【题型】解答题　【知识点】平面几何　【难度】easy
如图，已知在 $\triangle ABC$ 中，点 $D$、$E$ 分别在边 $AB$、$AC$ 上，且 $AD=2$，$DB=4$，$AE=3$，$EC=6$。

\begin{enumerate}
    \item 求 $\dfrac{DE}{BC}$ 的值；
    \item 连接 $DC$，如果 $\overrightarrow{DE} = \vec{a}$，$\overrightarrow{DA} = \vec{b}$，试用 $\vec{a}$、$\vec{b}$ 表示向量 $\overrightarrow{CD}$。
\end{enumerate}
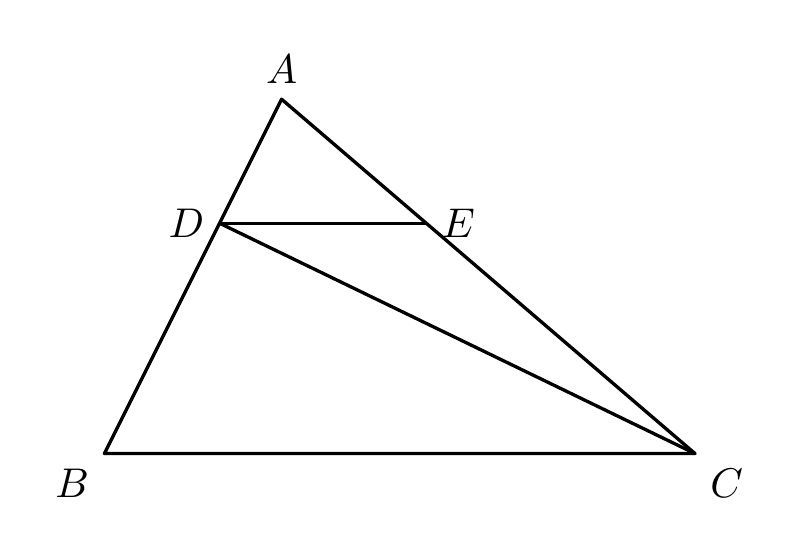
【解答】
【答案】(1) \(\boldsymbol{\dfrac{1}{3}}\)

(2) \(\boldsymbol{2\vec{b} - 3\vec{a}}\)

【分析】本题考查相似三角形的判定与性质、向量的线性运算等知识，是重要考点，难度较易，掌握相关知识是解题关键。

（1）先判定 \(\triangle ADE \backsim \triangle ABC\)，再根据相似三角形对应边成比例解题即可；

（2）根据相似三角形的判定与性质求出向量之间的关系，解题即可。

【详解】（1）解：\(\because AD = 2\)，\(DB = 4\)，\(AE = 3\)，\(EC = 6\)，
\[
\therefore \frac{AD}{AB} = \frac{2}{2+4} = \frac{1}{3},\quad \frac{AE}{AC} = \frac{3}{3+6} = \frac{1}{3},
\]
\(\because \angle A = \angle A\)，
\(\therefore \triangle ADE \backsim \triangle ABC\)，
\[
\therefore \frac{DE}{BC} = \frac{AD}{AB} = \frac{1}{3}.
\]

（2）解：由（1）中可知，
\[
\overrightarrow{BD} = 2\overrightarrow{BA} = 2\vec{b},
\]
\[
\overrightarrow{BC} = 3\overrightarrow{DE} = 3\vec{a},
\]
\[
\therefore \overrightarrow{CD} = \overrightarrow{CB} + \overrightarrow{BD} = -\overrightarrow{BC} + \overrightarrow{BD} = 2\vec{b} - 3\vec{a}.
\]